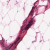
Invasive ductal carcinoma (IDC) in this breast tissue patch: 0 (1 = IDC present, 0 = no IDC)